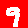
Digit: 9